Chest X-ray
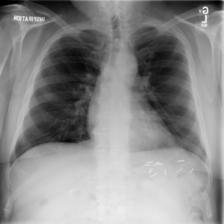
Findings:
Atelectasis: negative
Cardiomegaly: negative
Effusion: negative
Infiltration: negative
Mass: negative
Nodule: positive
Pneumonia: negative
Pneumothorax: positive
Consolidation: negative
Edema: negative
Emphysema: negative
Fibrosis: negative
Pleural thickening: negative
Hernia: negative